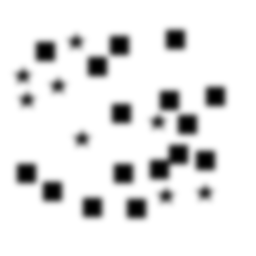
Squares: 16
Triangles: 0
Stars: 8
Total shapes: 24